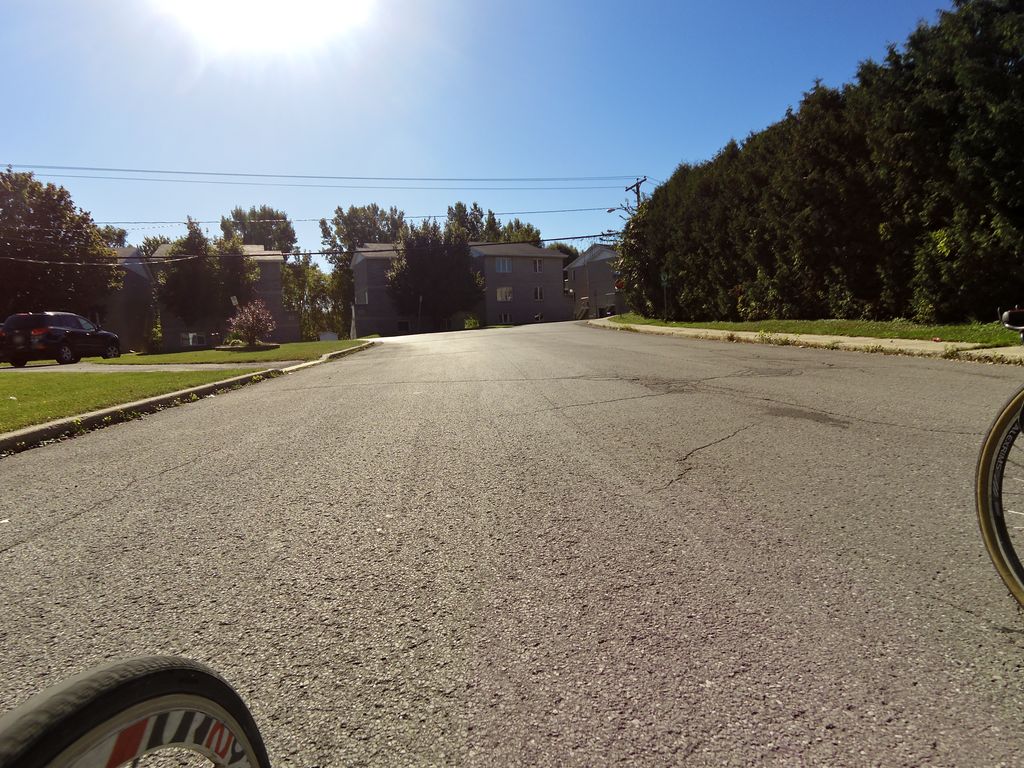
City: ottawa-gatineau